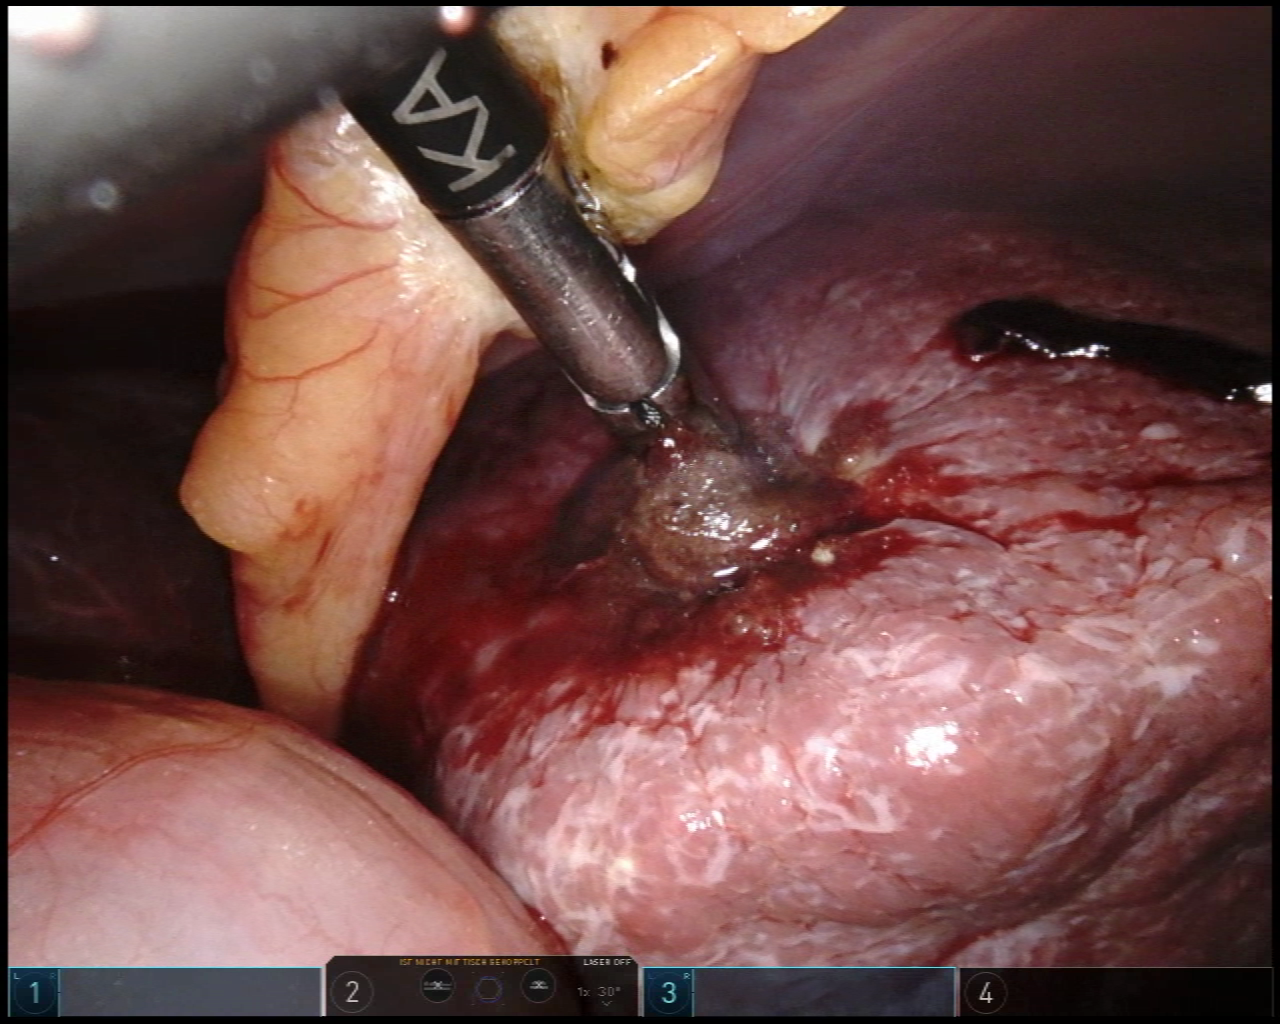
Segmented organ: liver
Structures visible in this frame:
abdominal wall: yes
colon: yes
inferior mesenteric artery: no
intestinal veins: no
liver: yes
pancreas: no
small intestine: no
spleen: no
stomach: no
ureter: no
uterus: no
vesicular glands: no